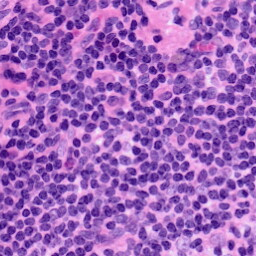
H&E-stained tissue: LymphNode